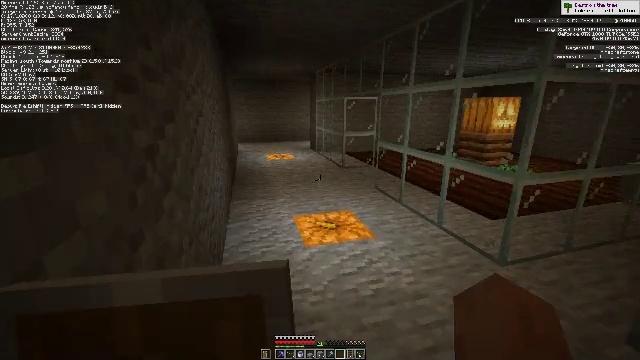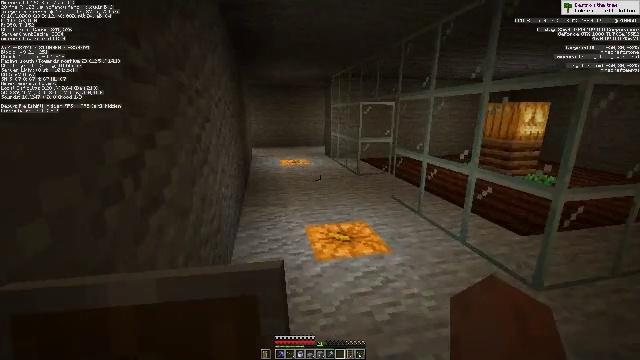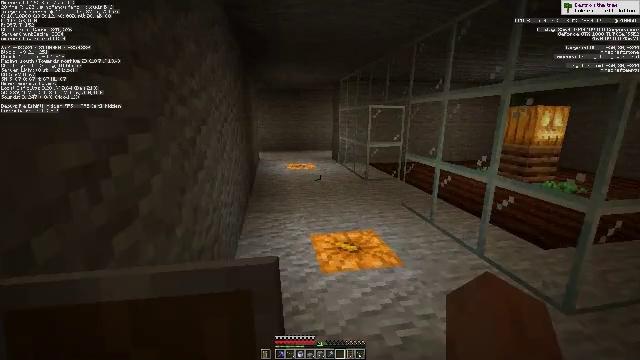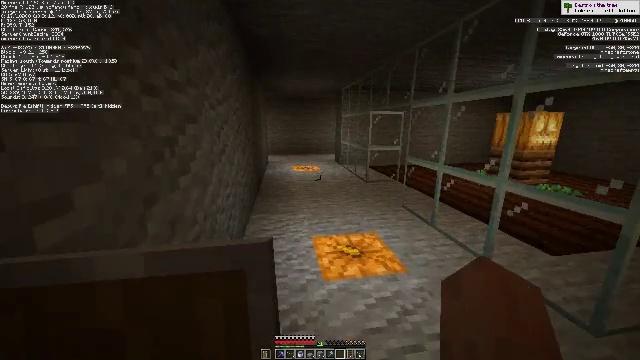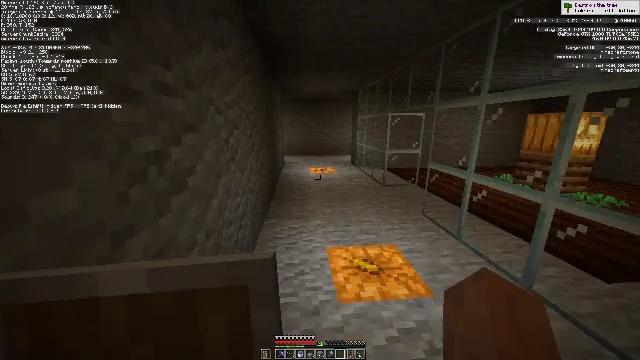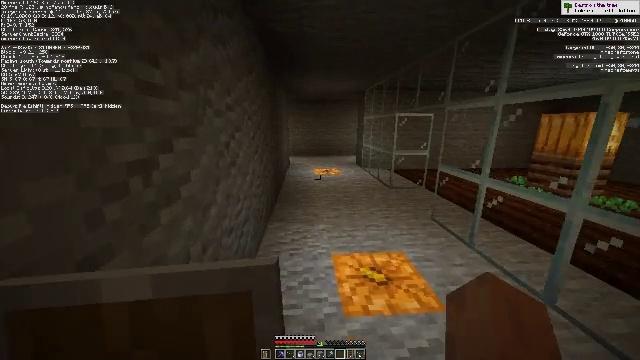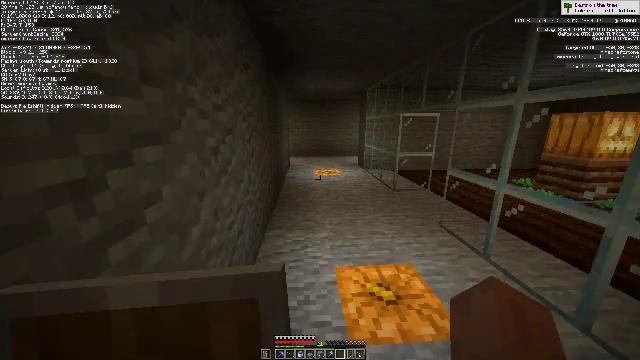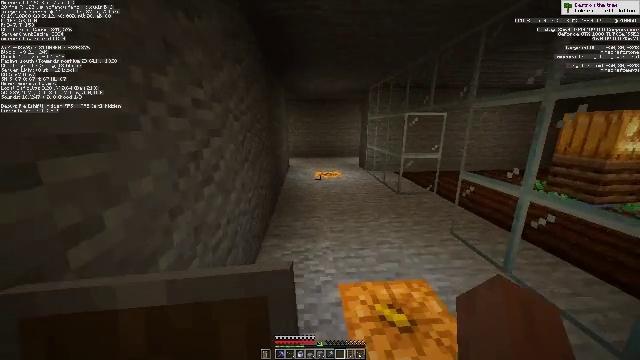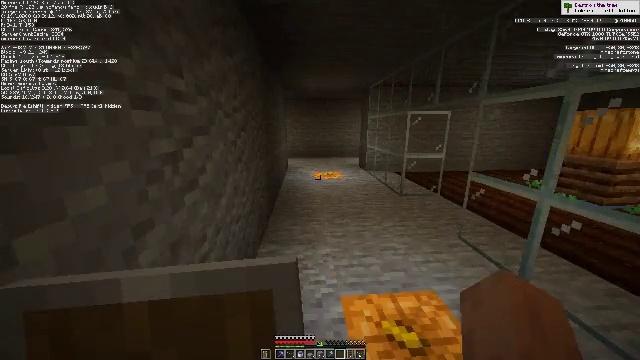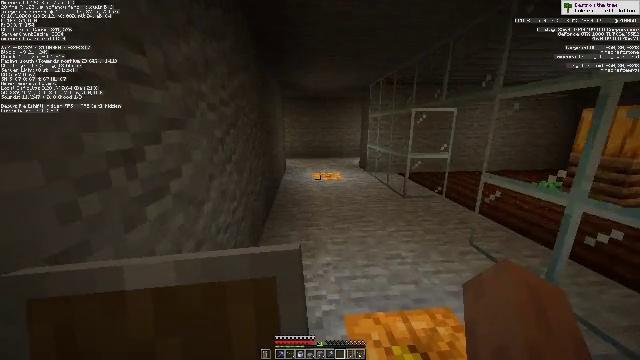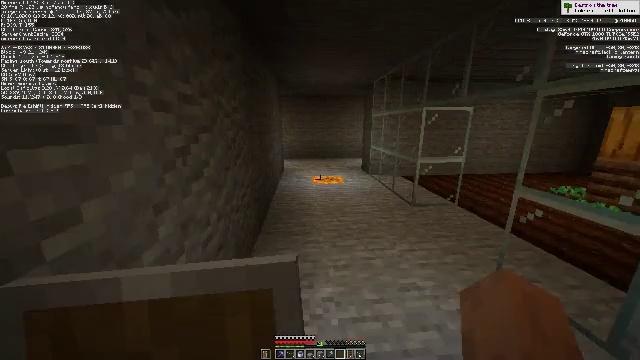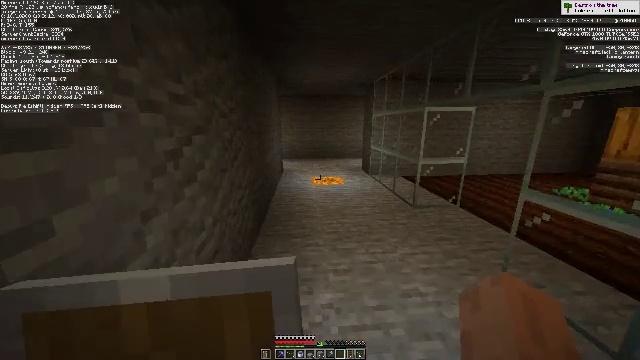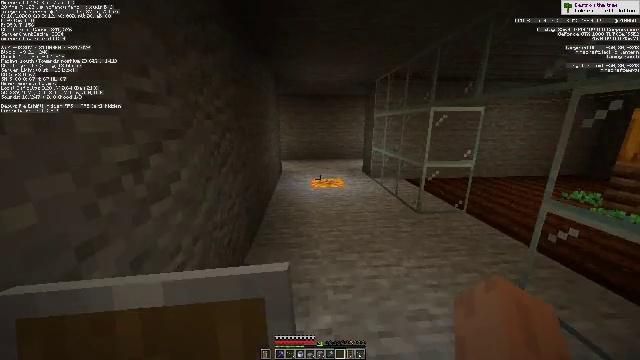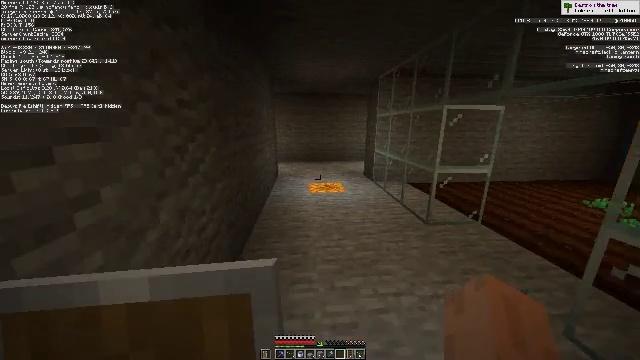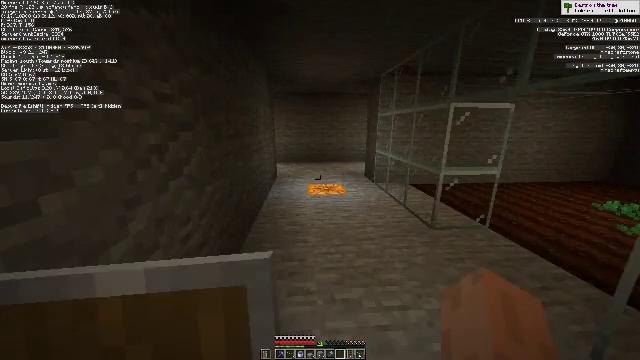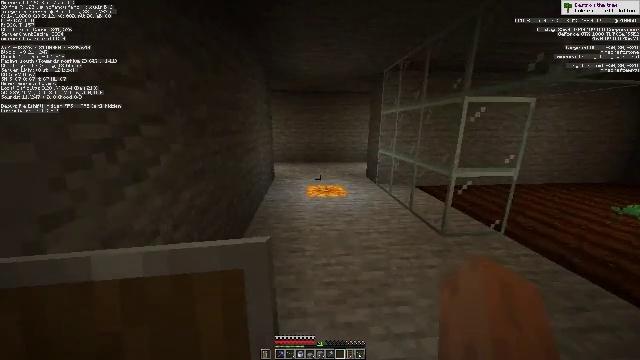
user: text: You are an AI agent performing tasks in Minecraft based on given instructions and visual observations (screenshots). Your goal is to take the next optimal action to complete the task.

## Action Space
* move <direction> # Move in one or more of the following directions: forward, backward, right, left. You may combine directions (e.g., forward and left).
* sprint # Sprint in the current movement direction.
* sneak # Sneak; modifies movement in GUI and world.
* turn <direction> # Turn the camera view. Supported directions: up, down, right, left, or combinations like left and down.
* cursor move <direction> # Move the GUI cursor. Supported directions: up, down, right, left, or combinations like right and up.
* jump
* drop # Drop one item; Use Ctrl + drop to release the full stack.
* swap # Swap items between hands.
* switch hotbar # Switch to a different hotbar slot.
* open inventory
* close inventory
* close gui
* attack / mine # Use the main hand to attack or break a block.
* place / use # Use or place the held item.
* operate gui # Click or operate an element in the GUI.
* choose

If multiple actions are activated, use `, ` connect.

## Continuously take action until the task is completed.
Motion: motion action
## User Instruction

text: Use bones to craft bone meal.
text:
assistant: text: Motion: move forward, sprint, turn left and up
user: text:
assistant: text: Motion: move forward, sprint, turn left
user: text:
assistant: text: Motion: move forward, sprint, turn left
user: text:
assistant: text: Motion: move forward, turn left
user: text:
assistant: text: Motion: move forward, turn left
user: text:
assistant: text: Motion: move forward
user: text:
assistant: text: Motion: move forward
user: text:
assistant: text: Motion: move forward
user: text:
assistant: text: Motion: move forward
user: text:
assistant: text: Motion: move forward
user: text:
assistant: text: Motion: move forward
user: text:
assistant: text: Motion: move forward
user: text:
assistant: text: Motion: move forward
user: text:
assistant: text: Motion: move forward
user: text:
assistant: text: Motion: move forward
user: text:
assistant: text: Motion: move forward
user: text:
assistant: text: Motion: move forward
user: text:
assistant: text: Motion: move forward
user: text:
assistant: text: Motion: move forward
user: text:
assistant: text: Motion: move forward
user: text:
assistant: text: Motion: move forward
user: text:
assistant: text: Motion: move forward
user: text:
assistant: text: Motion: move forward
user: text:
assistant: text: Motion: move forward
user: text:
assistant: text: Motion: move forward
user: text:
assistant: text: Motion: move forward
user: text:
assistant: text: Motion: move forward
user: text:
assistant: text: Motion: move forward
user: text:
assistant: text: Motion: move forward
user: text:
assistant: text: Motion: move forward